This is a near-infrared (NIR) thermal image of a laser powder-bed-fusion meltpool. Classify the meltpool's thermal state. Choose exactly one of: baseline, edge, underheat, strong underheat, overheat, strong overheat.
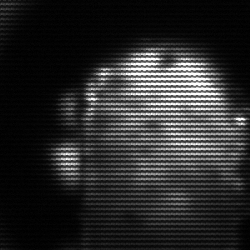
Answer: baseline